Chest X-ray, AP view. Patient: 44 years old, sex M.
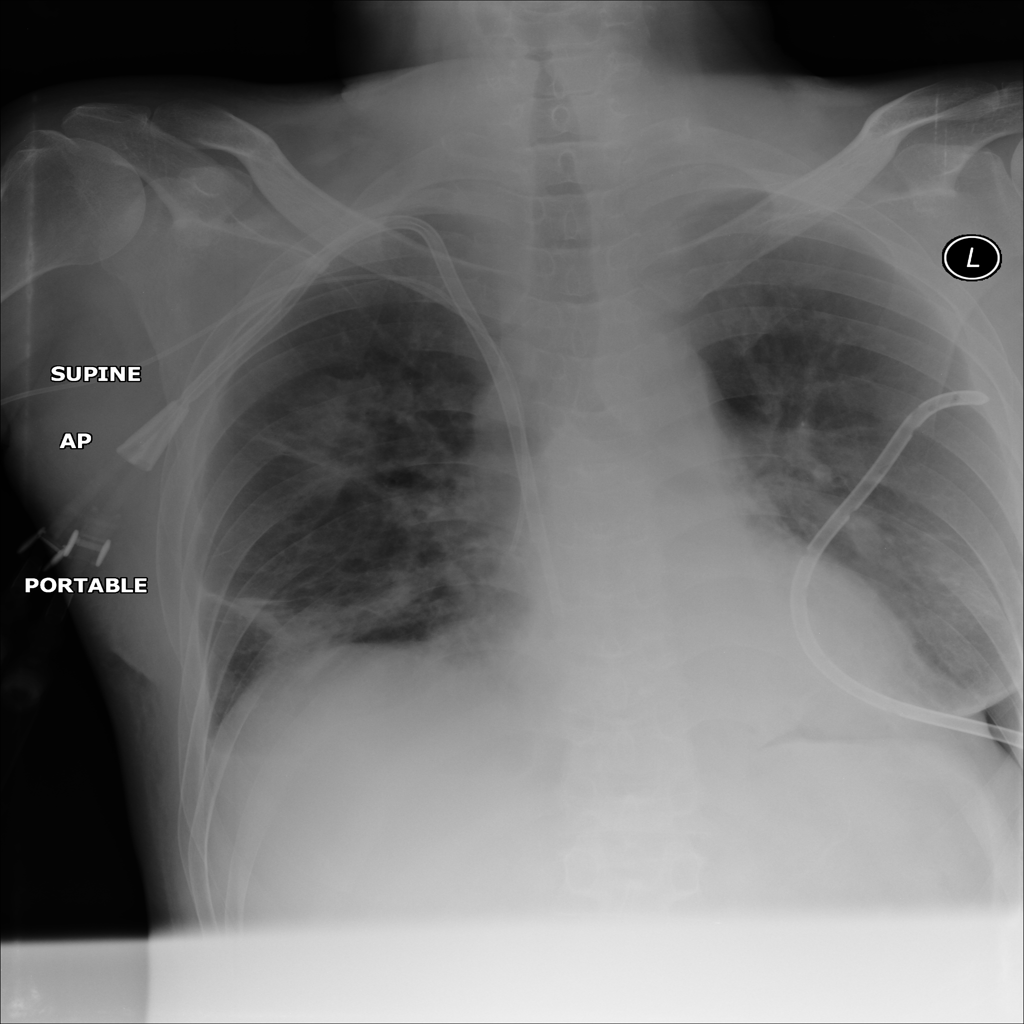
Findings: Atelectasis, Pneumothorax